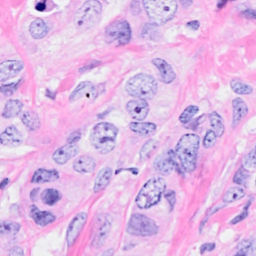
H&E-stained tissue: Breast